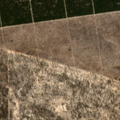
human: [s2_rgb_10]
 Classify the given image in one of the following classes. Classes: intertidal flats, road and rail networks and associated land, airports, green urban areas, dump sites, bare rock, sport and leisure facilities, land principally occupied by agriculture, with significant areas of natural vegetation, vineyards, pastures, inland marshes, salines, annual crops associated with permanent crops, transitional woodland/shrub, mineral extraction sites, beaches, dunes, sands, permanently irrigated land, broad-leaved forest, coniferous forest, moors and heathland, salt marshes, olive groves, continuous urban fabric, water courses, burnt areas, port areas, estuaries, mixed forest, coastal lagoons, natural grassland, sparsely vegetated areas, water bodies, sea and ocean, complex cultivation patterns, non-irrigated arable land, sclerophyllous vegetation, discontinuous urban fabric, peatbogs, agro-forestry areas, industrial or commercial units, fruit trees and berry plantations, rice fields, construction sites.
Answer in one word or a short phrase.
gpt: coniferous forest, transitional woodland/shrub